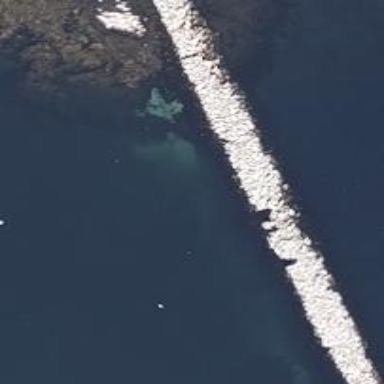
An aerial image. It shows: Breakwater structure.